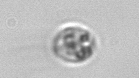
Label: Amoeba